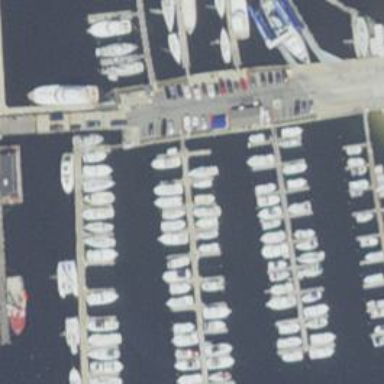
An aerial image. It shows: Man-made pier.